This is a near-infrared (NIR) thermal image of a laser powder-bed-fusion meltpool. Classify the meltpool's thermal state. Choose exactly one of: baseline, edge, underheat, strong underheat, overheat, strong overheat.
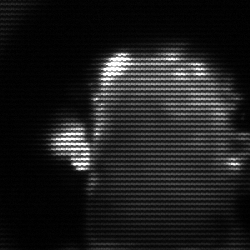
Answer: baseline